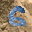
Label: 6